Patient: sex M, age 81
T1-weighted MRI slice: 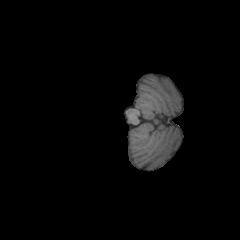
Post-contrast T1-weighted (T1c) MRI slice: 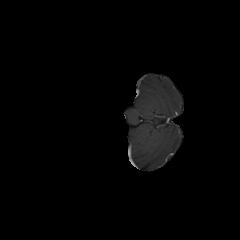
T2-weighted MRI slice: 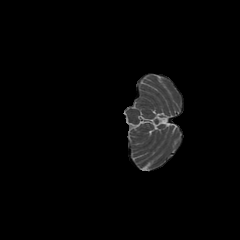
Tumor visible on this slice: no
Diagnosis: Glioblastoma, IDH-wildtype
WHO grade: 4